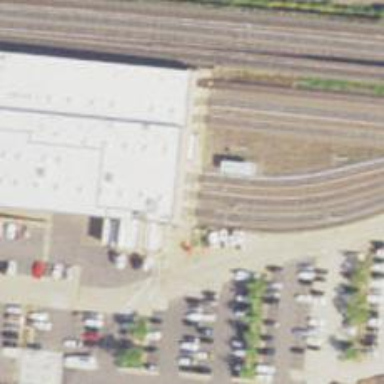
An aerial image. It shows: Building passage tunnel under electrified rail in service yard.